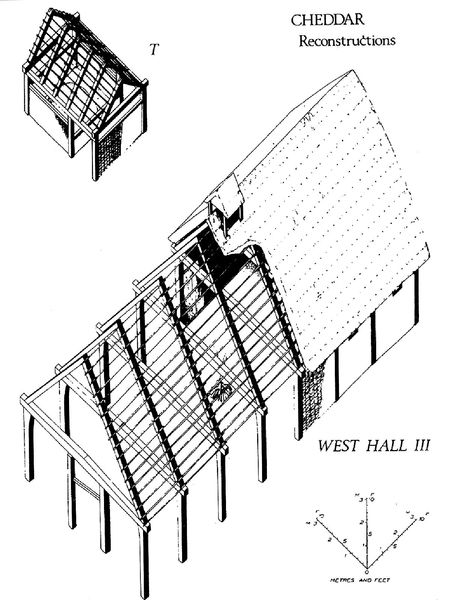
Titel: Cheddar, Lageplan Grabungsbefunde (Periode 3)
Standort: Cheddar (EU - GB - England)
Schlagwörter: holz, skizze, zeichnung, dach, gebäude, haus, wand, architektur, england, dachziegel, schrift, giebel, ziegel, latten, detail, zahlen, balken, halle, pfosten, gerüst, türmchen, hall, schwarz-weiß, buchstaben, dachstuhl, entwurf, konstruktion, stall, schräge, sparren, gaube, plan, ständer, käse, streben, querschnitt, bau, englisch, rekonstruktion, pfetten, grundriss, west, architekturzeichnung, maßstab, winkel, querbalken, rofen, teile, masstab, anleitung, architektonisch, rohbau, isometrie, planskizze, großbritannien, schwar-weiß, hausteil, dach architektur, west hall, latten dachlatten, dachstuh, west hall iii